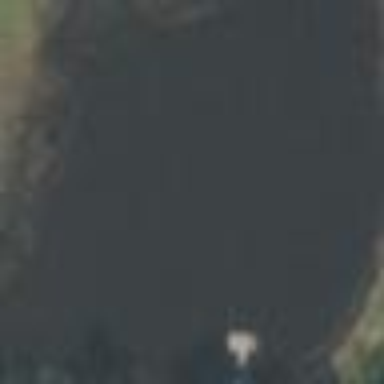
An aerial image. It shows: Pond surrounded by natural water.